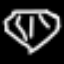
Label: diamond